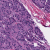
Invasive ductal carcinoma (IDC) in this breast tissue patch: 1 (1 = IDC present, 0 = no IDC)